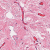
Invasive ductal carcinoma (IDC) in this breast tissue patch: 0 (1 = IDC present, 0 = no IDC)